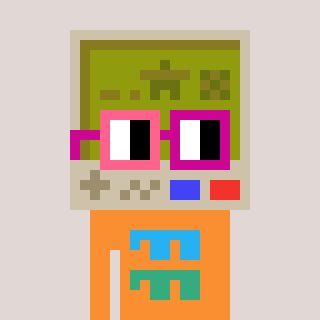
a pixel art character with square pink and red glasses, a gameboy-shaped head and a orange-colored body on a warm background